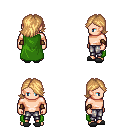
a pixel art fantasy rpg character, male body template, human, light skin, green cape, metal pants, light blonde swoop hairstyle, leather bracers, gray slippers, four views (front, back, left, right), 2x2 character sprite sheet, small pixel art, hard edges, no anti-aliasing